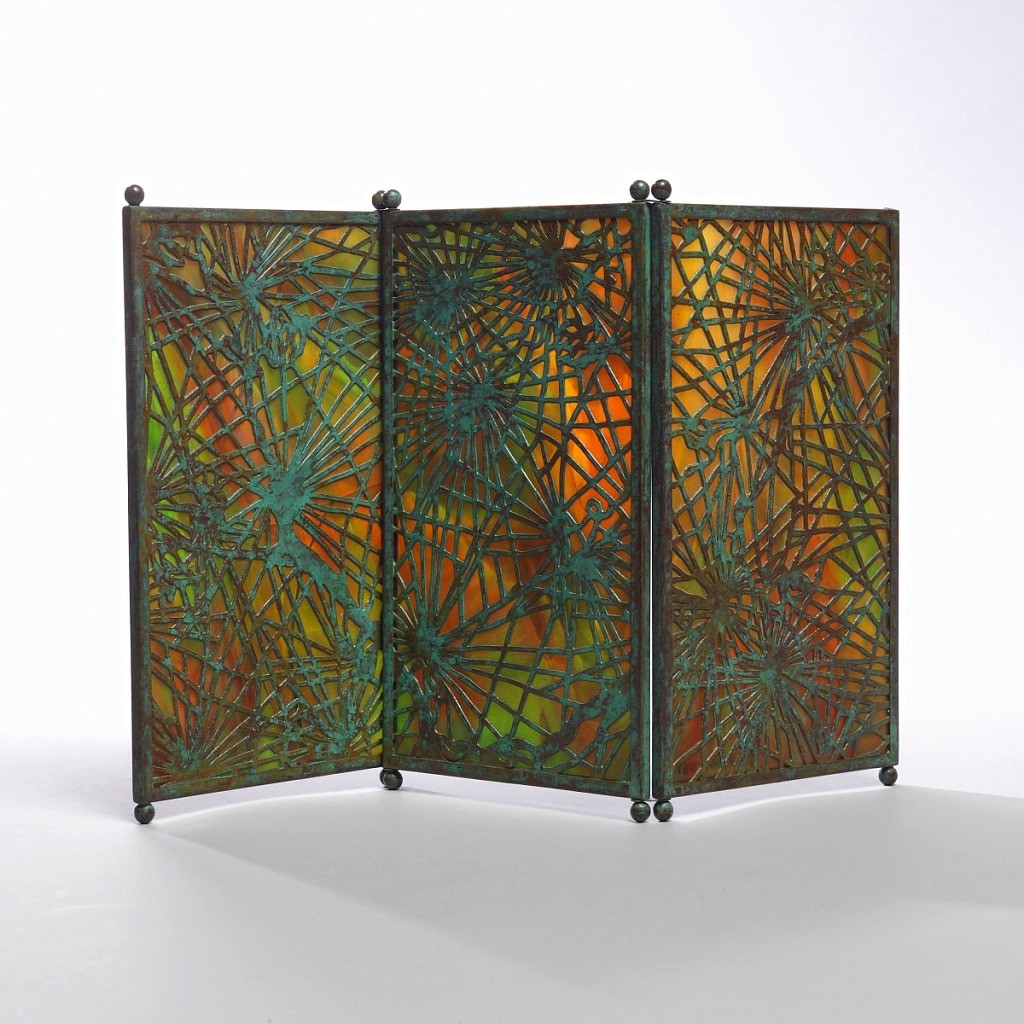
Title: Screen
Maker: Tiffany & Company, American, established 1853
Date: ca. 1905
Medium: Favrile glass, patinated bronze
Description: Three vertically rectangular panels of marbleized glass, each panel framed with narrow copper edging oxidized to green and orange-red tones with two small ball feet at each end. The panels are hinged together by means of wire at juncture of feet and screen. Cut out copper overlay.  Glass marbleized in tones of red, green and amber with cut out overlay in "Spider web" pattern.